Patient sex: M
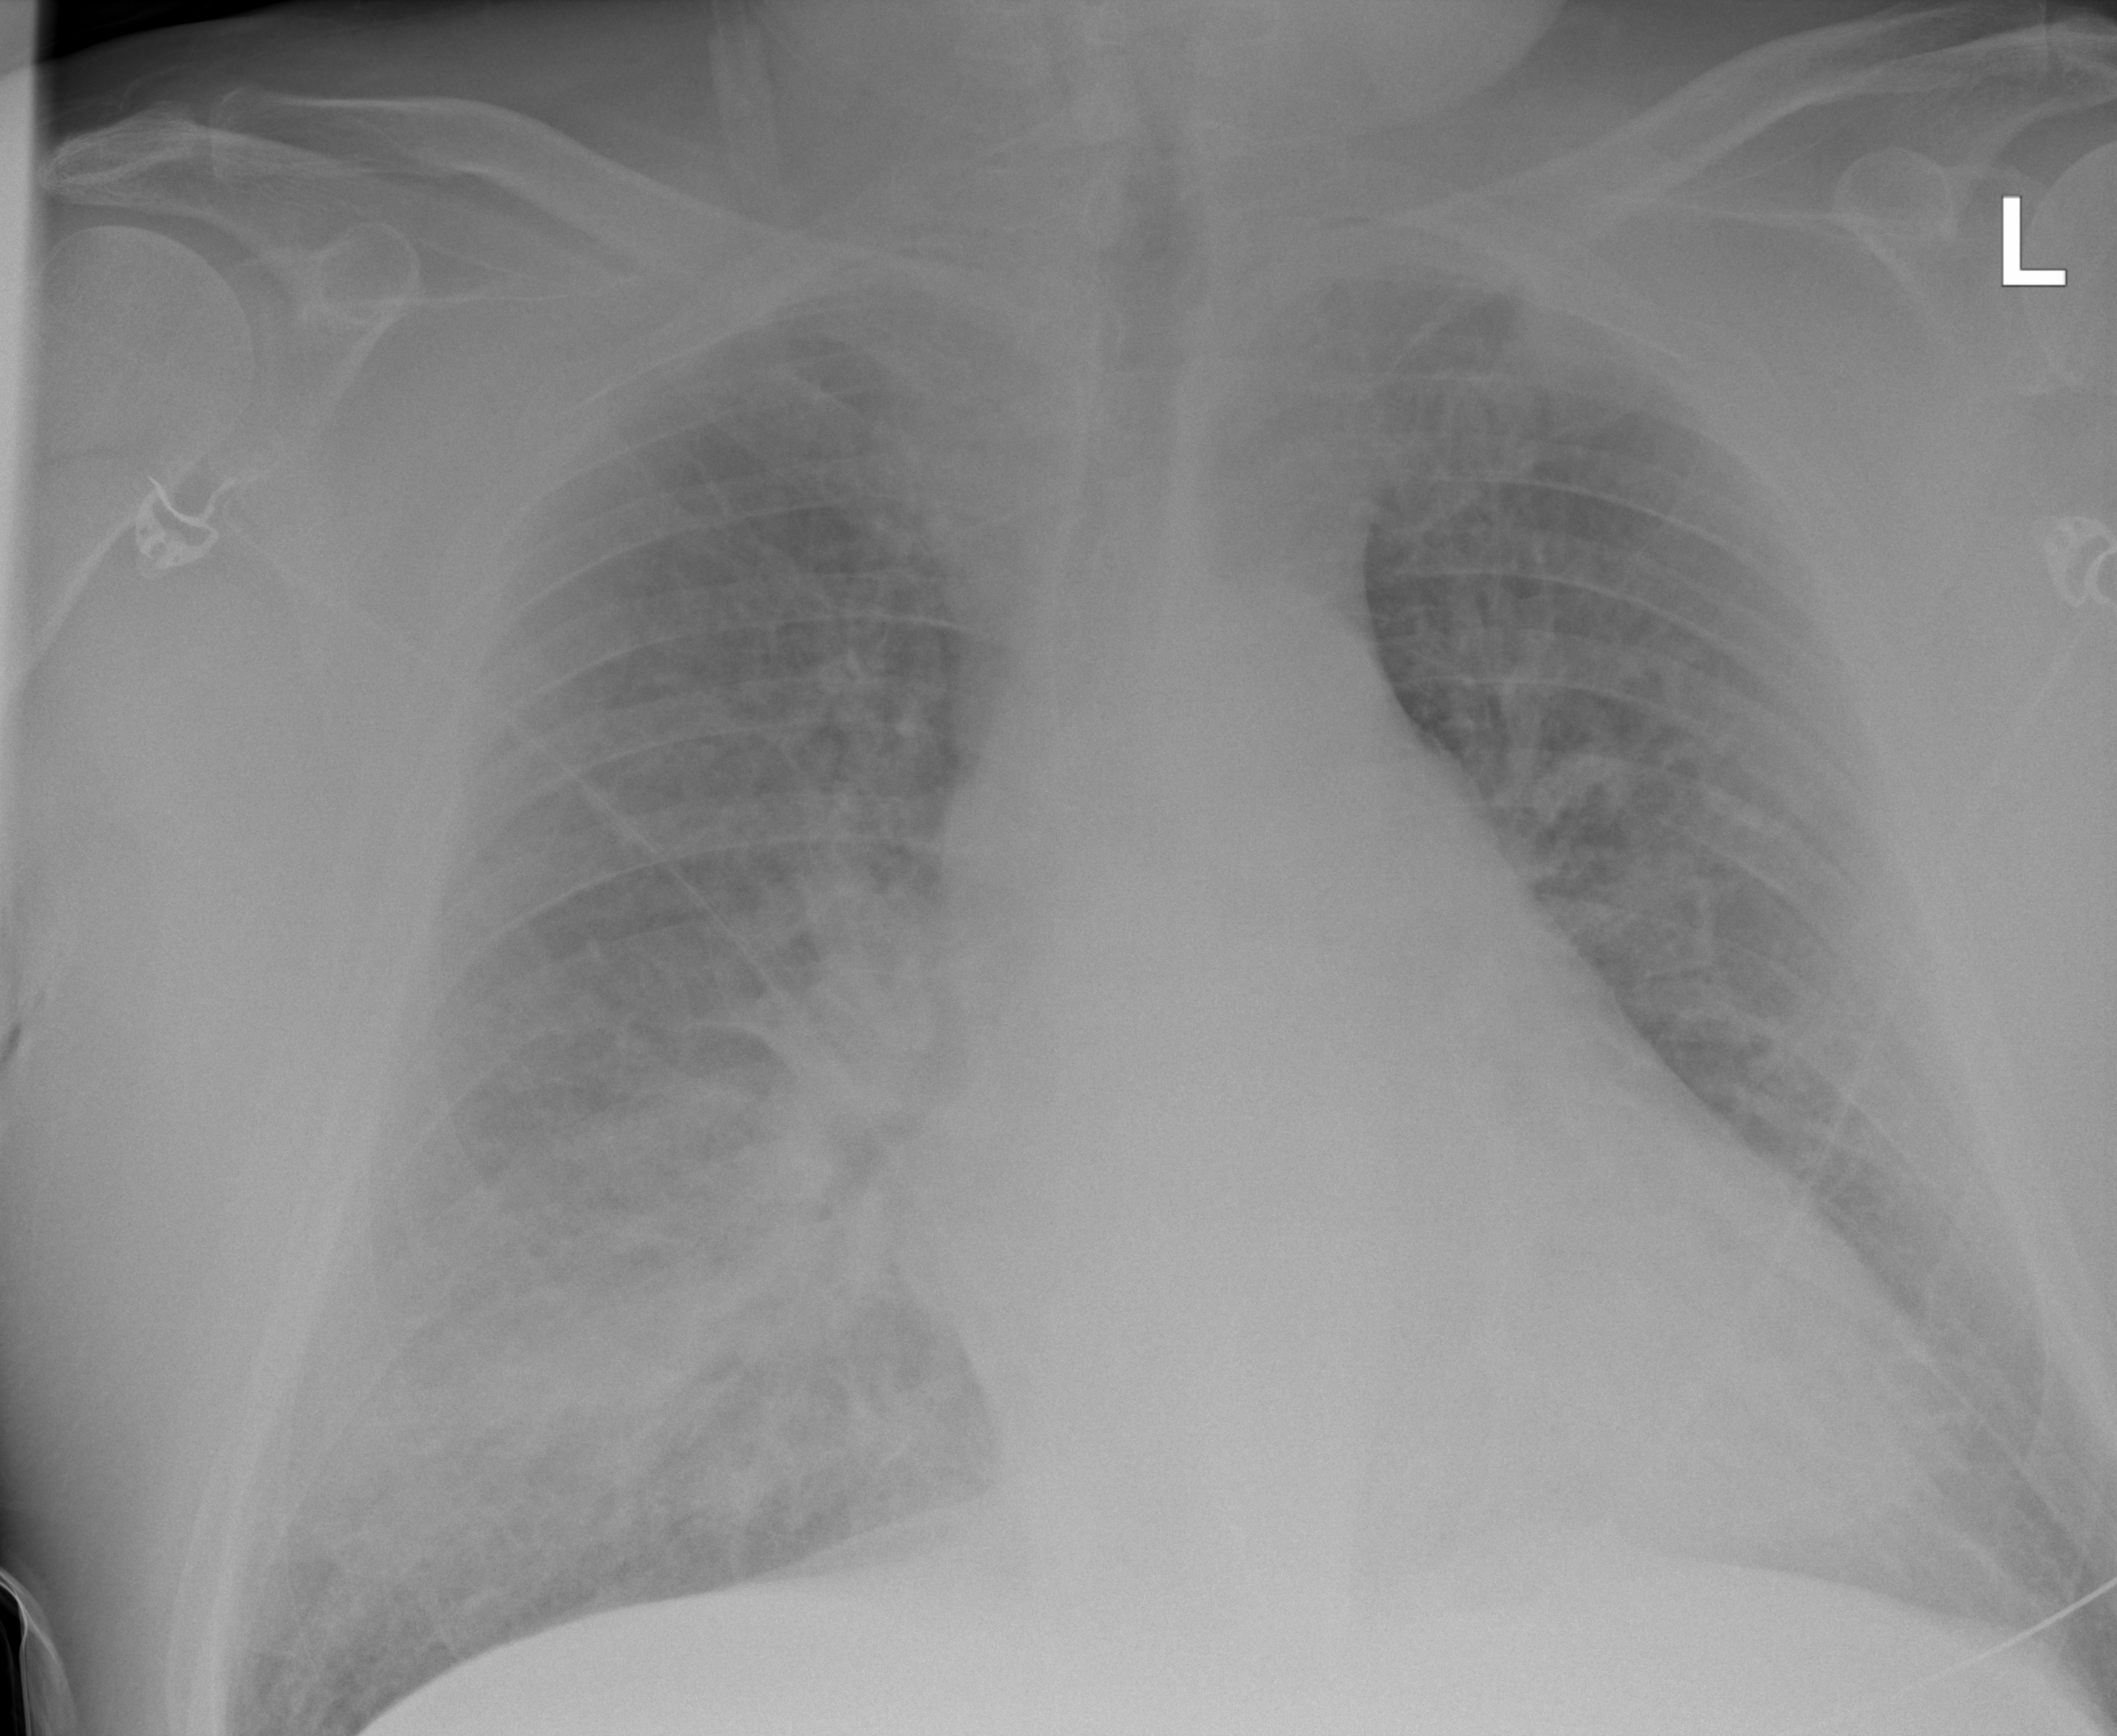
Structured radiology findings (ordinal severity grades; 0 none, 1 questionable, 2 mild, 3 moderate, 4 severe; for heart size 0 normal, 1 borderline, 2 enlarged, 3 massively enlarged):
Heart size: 1
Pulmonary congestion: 3
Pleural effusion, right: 0
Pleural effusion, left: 0
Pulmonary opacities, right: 1
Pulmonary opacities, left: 1
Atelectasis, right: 3
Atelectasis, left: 2